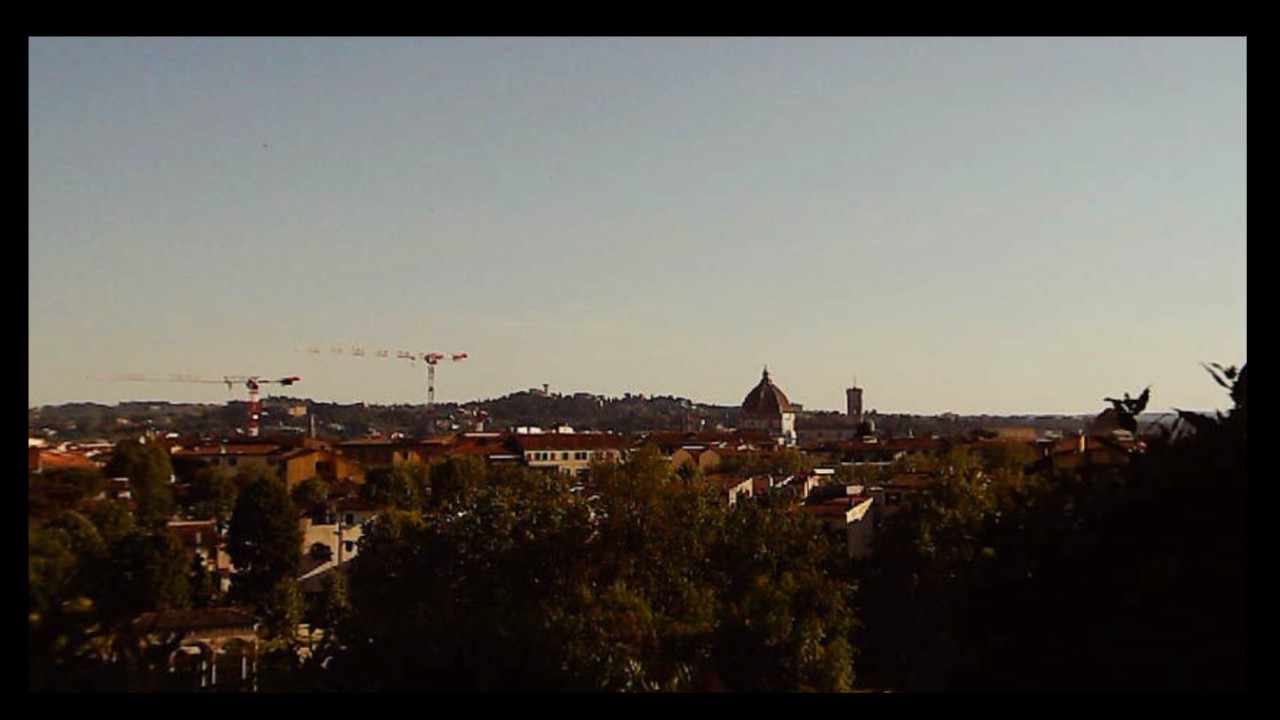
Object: Betafpv air75